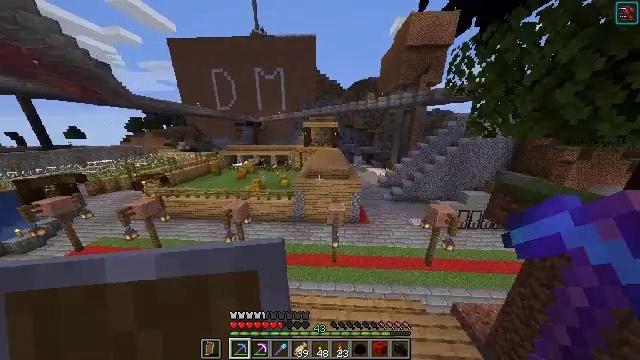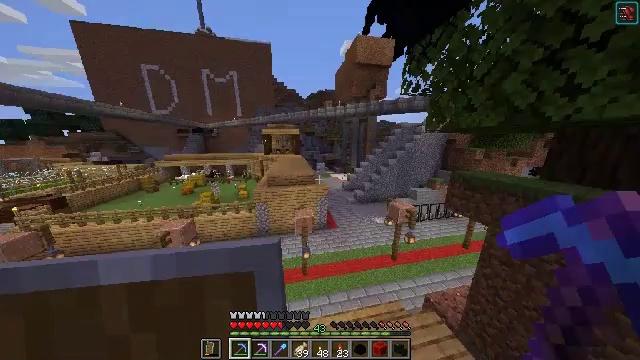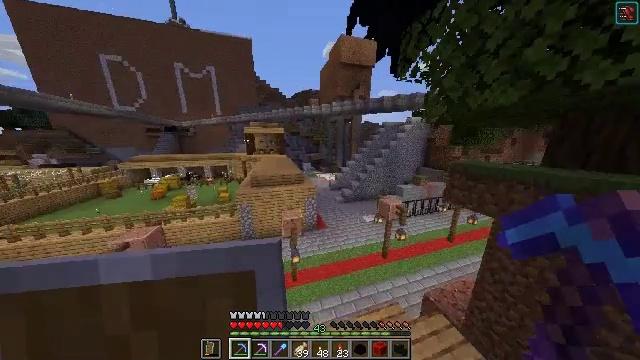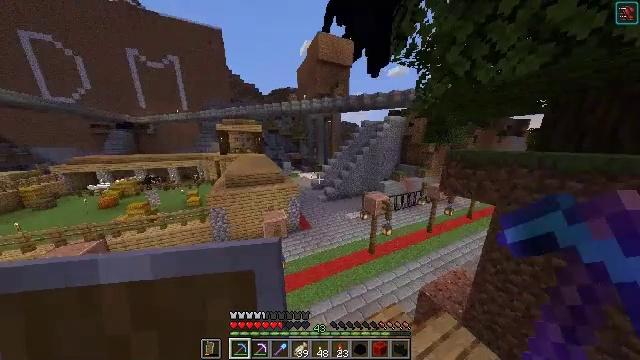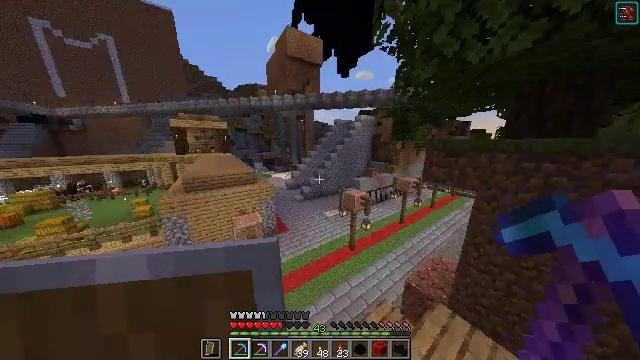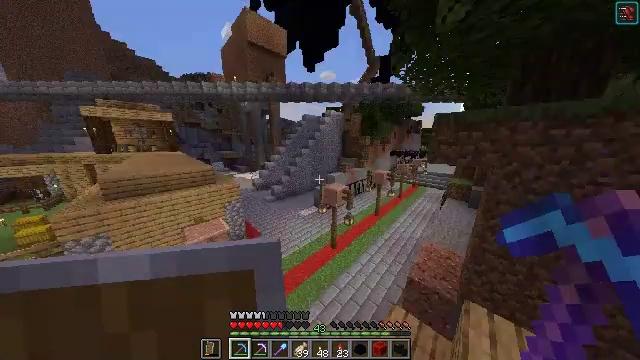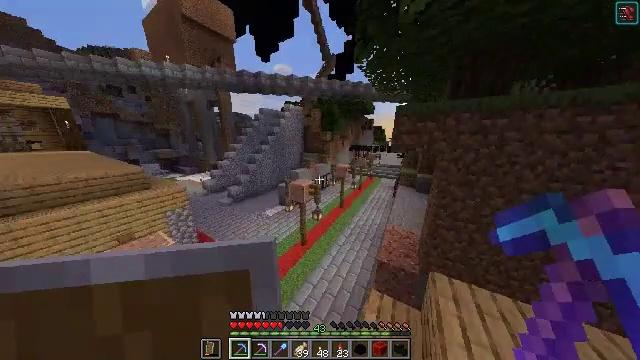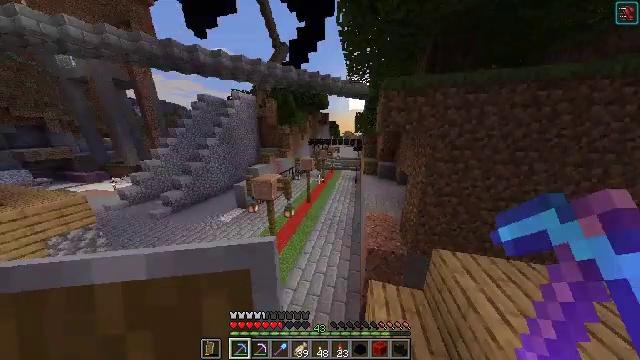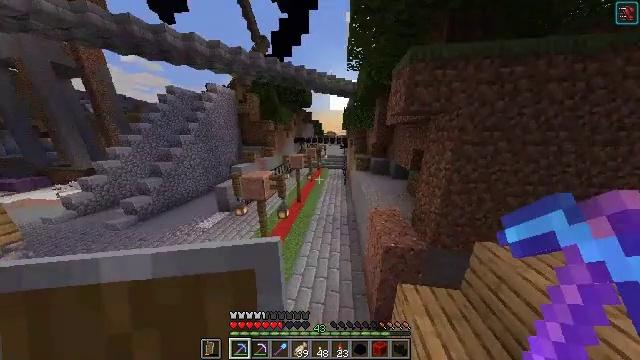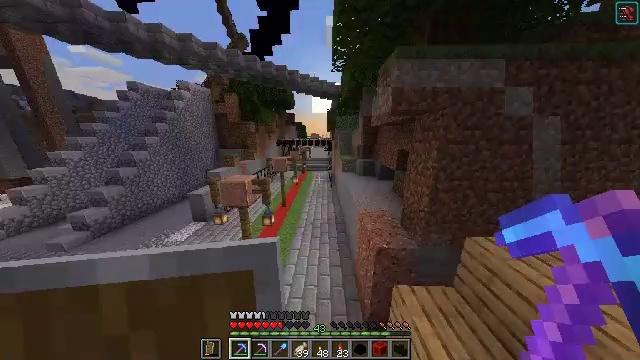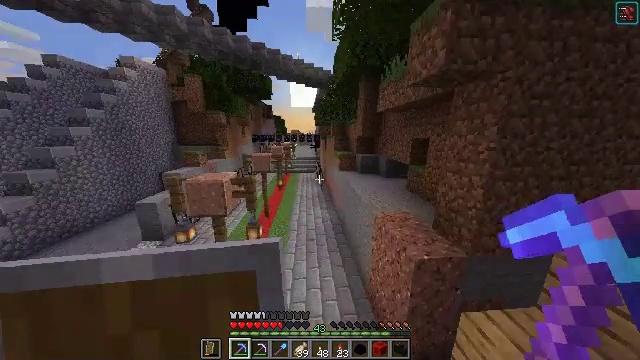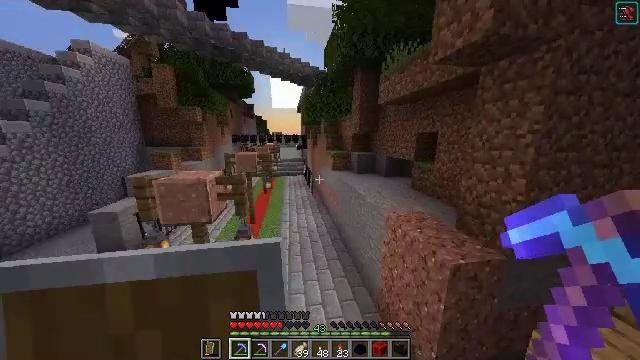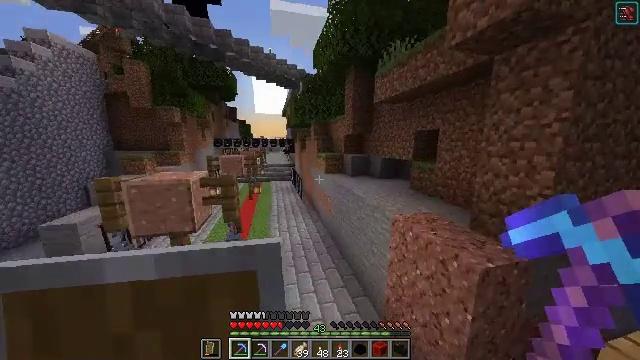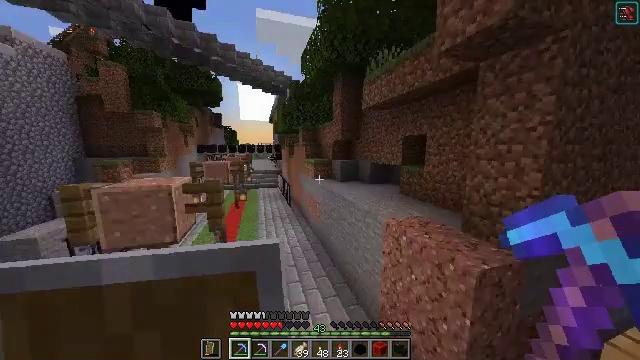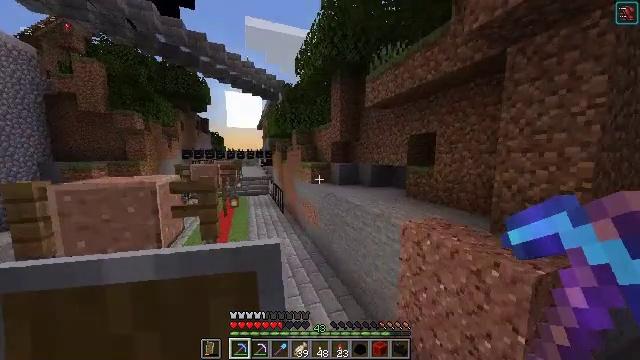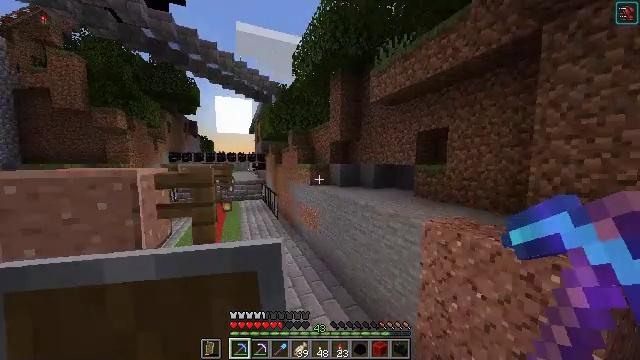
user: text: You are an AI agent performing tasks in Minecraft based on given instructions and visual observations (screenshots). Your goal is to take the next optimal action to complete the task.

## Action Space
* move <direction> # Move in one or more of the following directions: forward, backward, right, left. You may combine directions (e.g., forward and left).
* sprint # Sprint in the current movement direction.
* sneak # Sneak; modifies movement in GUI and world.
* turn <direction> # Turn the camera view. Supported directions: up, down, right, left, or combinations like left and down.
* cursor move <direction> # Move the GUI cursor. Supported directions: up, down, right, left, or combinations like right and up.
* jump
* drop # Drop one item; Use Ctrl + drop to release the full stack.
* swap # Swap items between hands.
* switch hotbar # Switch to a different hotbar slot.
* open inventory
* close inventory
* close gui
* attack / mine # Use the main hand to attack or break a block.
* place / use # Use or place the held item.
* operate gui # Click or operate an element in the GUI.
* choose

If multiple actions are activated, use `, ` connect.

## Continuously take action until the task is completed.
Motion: motion action
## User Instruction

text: Gather the dragon head by mining the wall it's attached to.
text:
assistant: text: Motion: move forward, turn right and up
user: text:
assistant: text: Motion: move forward, turn right
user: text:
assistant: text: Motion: move forward, turn right
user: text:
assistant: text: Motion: move forward, turn right
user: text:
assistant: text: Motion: move forward, turn right
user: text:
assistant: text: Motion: move forward, turn right and down
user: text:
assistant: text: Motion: move forward, turn right and down
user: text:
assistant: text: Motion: turn right
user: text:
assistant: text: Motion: turn right and up
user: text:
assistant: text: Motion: turn right and up
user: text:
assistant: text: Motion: turn right and up
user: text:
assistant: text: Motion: turn right and up
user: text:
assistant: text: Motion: turn right and up
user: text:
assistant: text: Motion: turn right and up
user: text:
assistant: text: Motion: turn right and up
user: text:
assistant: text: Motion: no_op
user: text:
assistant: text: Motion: move forward and move right
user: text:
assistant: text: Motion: move forward and move right
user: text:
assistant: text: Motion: move forward and move right, turn left
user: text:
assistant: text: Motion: move forward, turn left
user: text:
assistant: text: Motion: move forward, turn left
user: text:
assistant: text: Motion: move forward, turn left
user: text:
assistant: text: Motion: move forward
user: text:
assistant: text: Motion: no_op
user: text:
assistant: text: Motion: no_op
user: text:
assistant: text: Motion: no_op
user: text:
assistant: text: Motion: no_op
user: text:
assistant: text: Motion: no_op
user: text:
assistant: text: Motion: no_op
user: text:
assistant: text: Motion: no_op